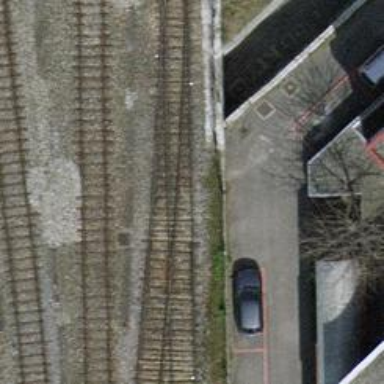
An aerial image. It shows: Single railway spur track.